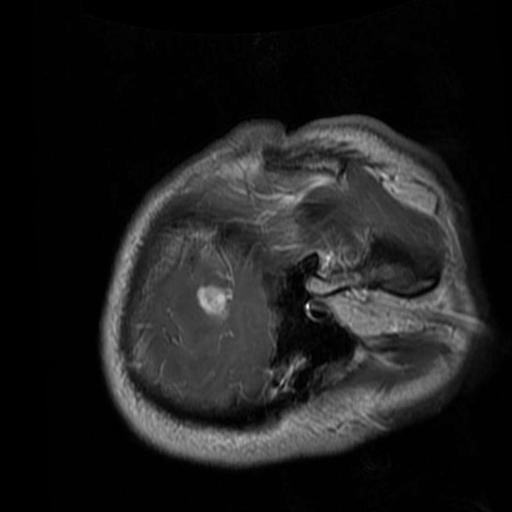
Label: brain_glioma